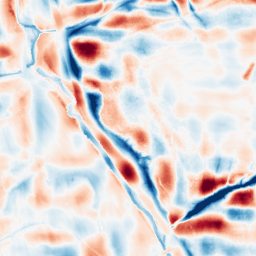
Category: wavelet
Decomposition family: wavelet_dwt
Decomposition parameters: wavelet: db4
level: 5
Upsampling method: quintic
Upsampling parameters: scale: 2
Upsampling scale: 2